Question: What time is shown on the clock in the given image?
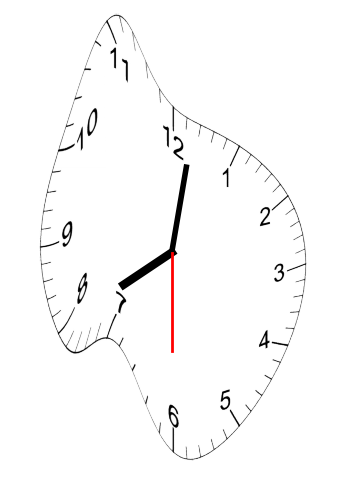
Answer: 08:01:30